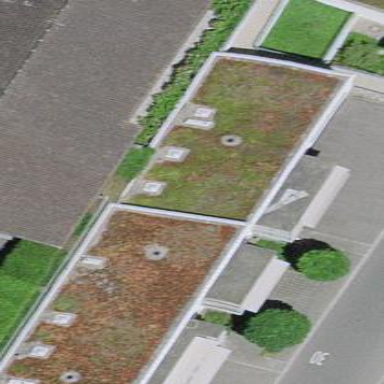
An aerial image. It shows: Residential building.